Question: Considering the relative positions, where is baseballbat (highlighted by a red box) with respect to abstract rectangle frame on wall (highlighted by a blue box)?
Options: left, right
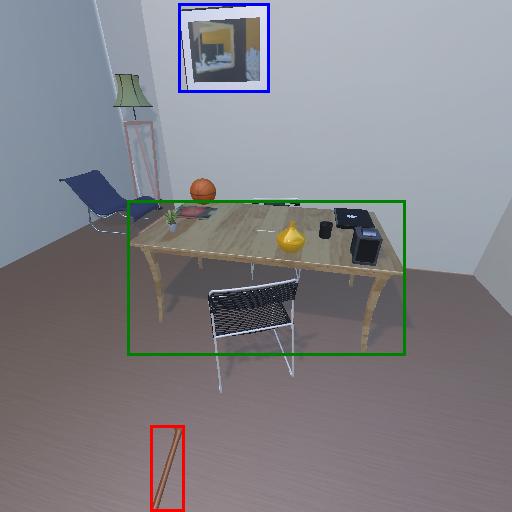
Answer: left